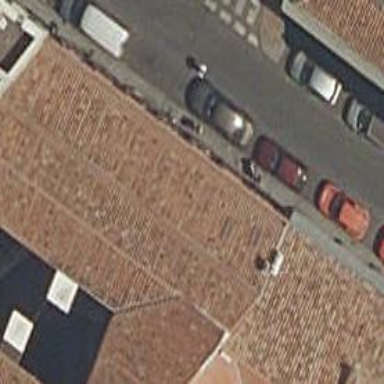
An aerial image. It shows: Restaurant.